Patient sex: M
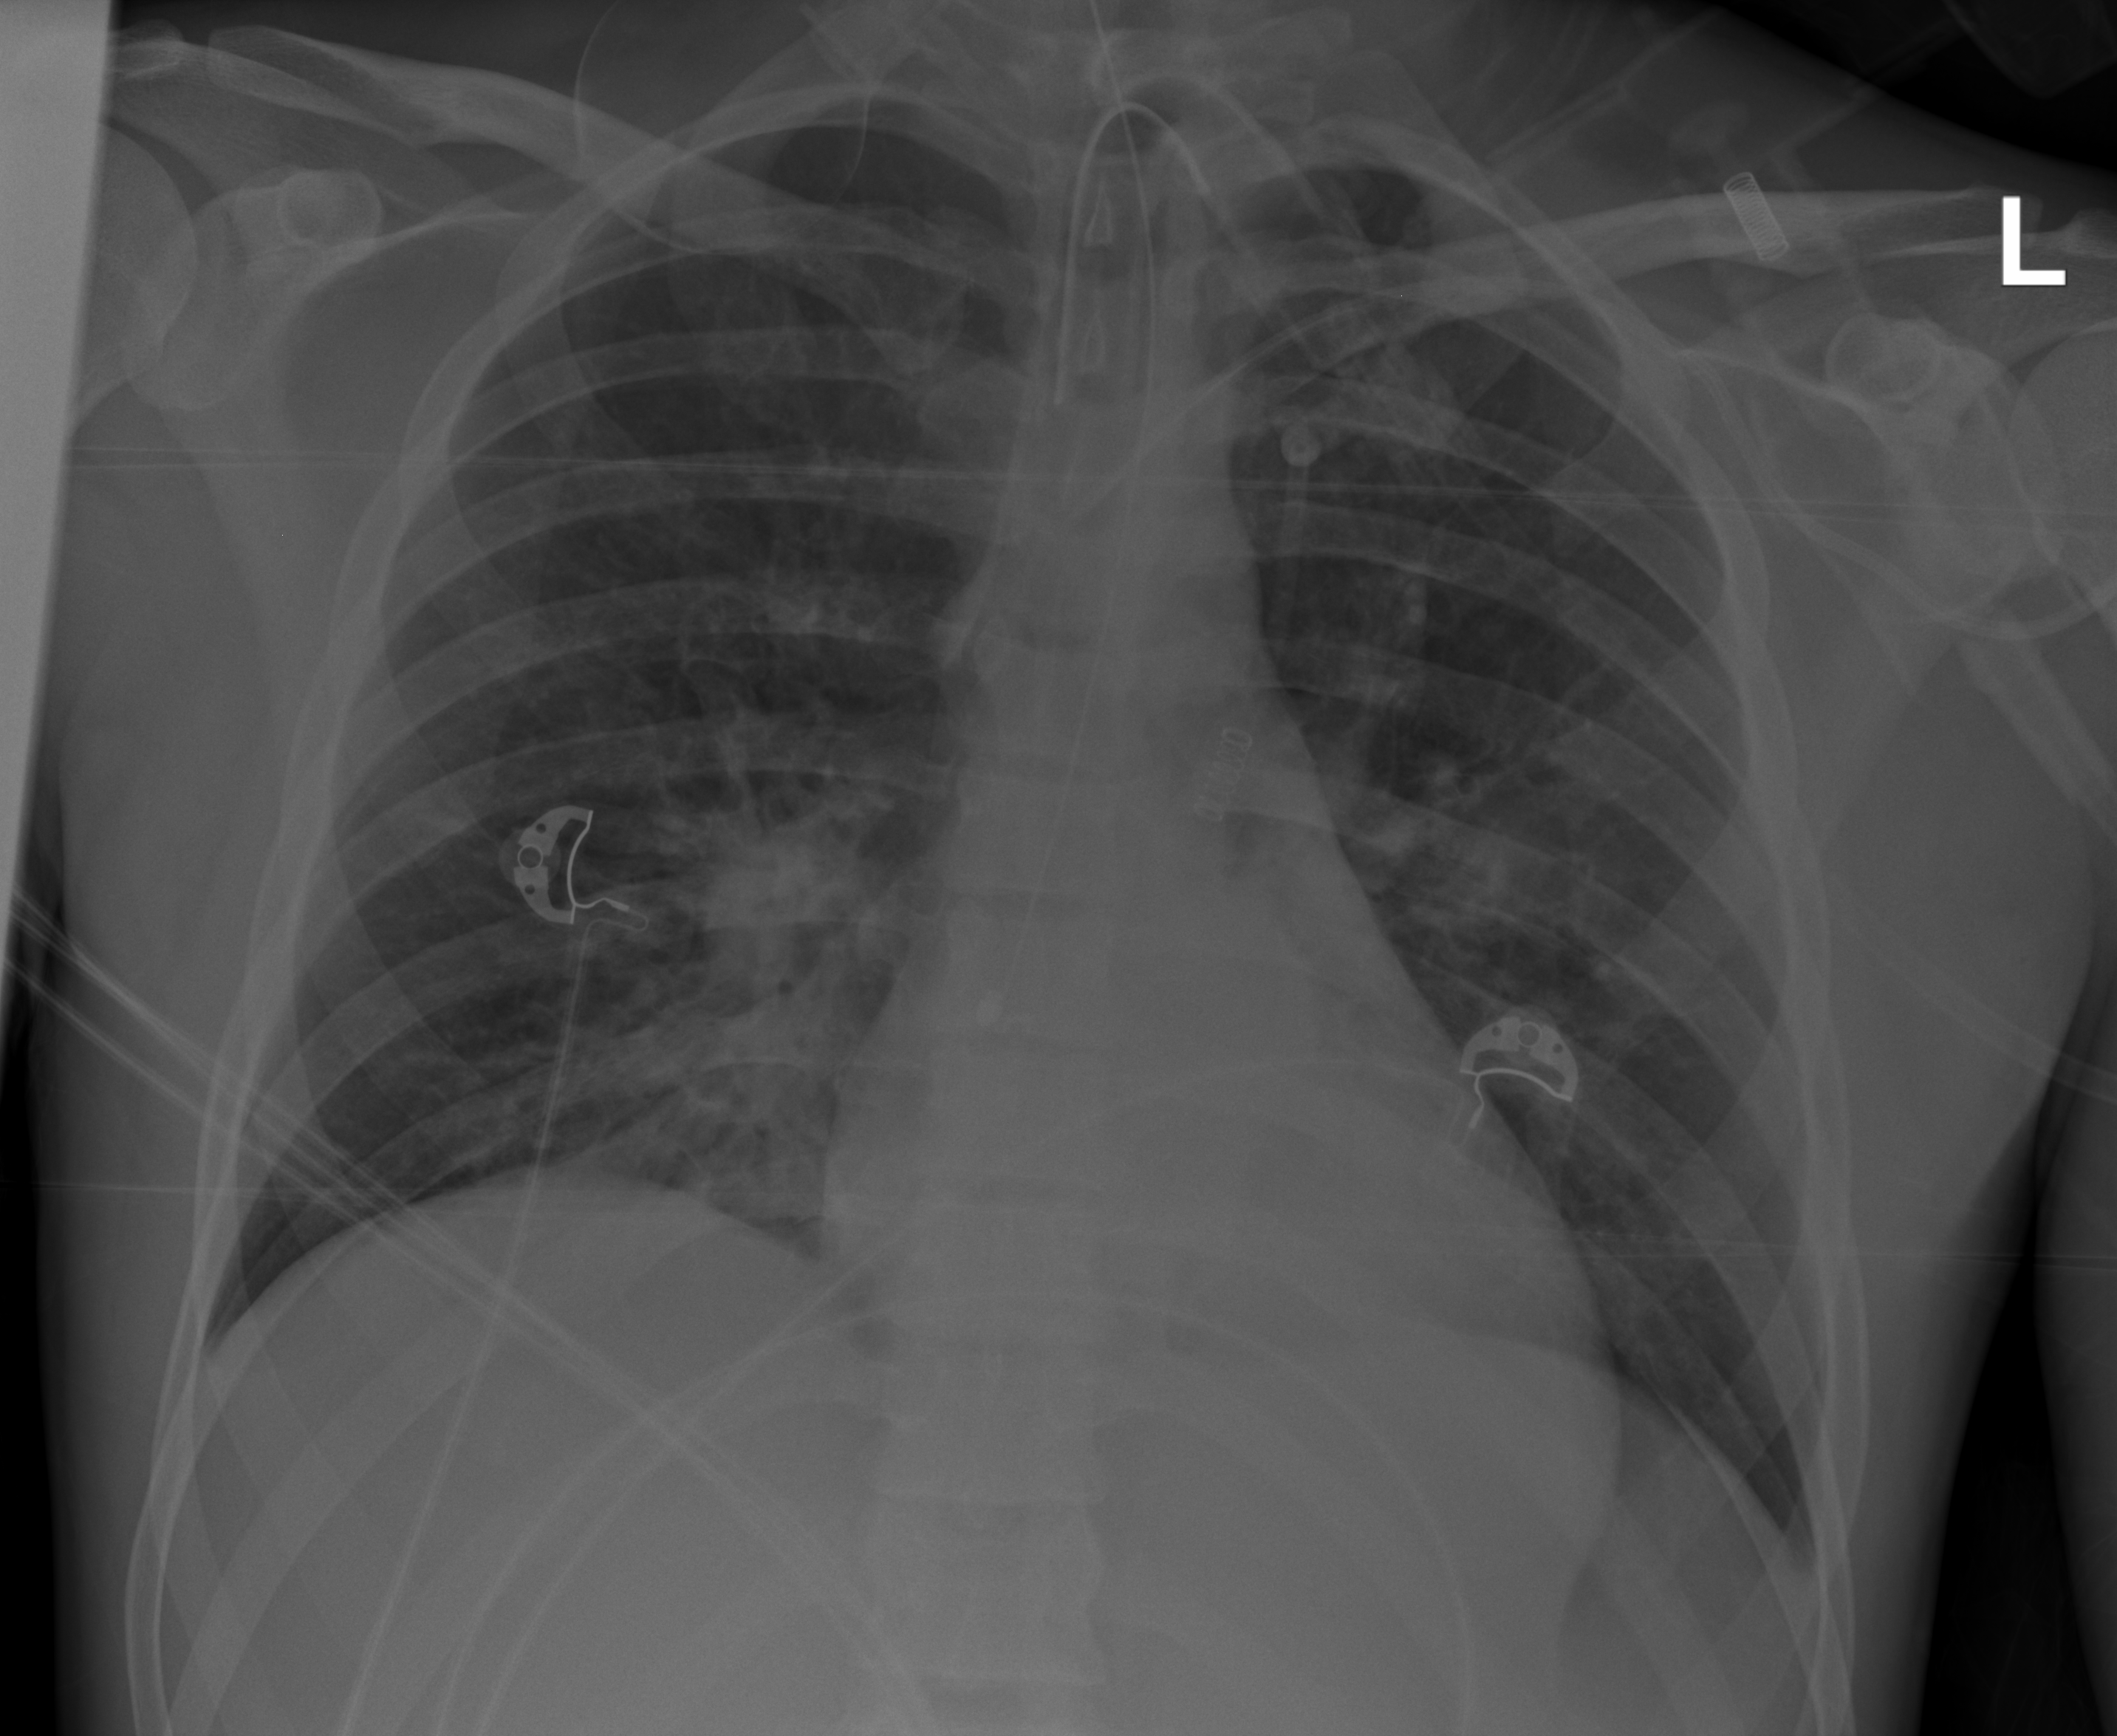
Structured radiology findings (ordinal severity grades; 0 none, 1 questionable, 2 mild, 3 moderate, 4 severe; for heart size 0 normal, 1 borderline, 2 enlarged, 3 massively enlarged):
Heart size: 0
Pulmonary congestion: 1
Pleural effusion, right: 0
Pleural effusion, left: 0
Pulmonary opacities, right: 3
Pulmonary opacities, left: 0
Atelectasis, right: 2
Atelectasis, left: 0